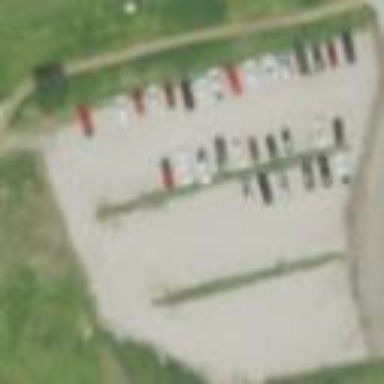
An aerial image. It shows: Parking area.